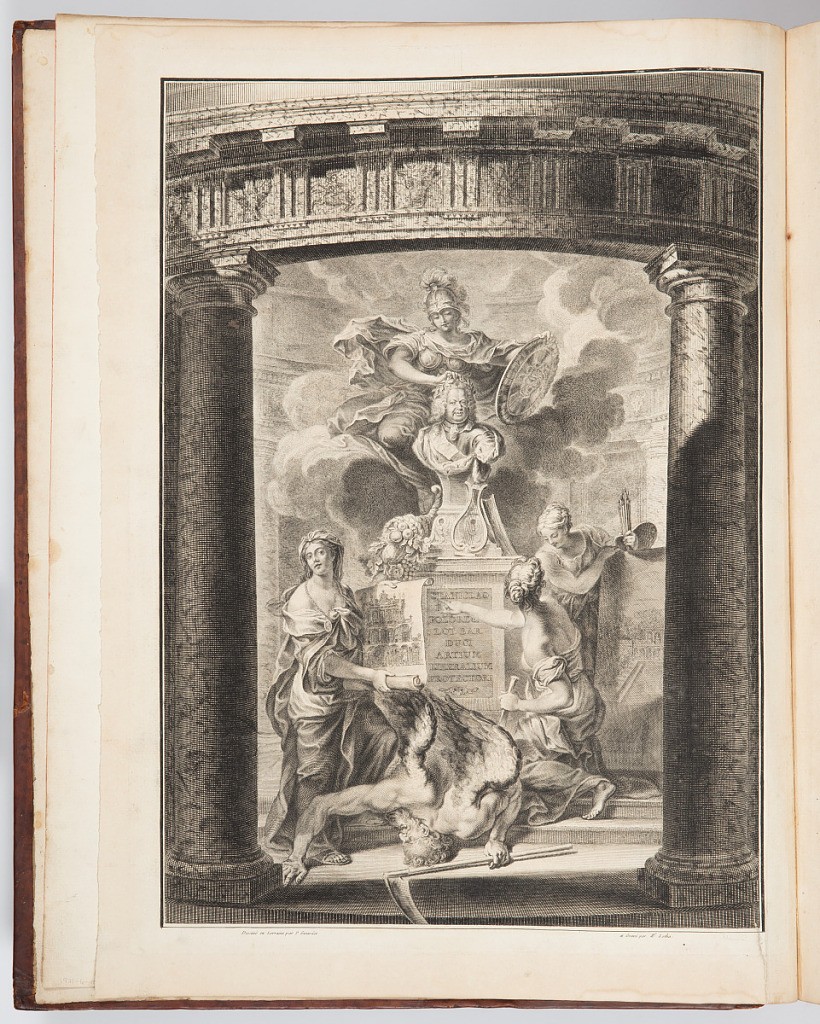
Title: Allegorical Frontispiece
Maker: Emmanuel Héré de Corny, French, 1705–1763
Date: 1753
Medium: Engraving on laid paper
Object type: Bound print
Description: Allegorical frontispiece with a portrait bust of Stanislaw Leszczynski (1677-1766), Duke of Lorraine. The bust is being crowned with a laurel wreath by Minerva; female figures representing the arts stand about the base: Architecture unfurls a plan of the château of Lorraine, Sculpture carves the dedication on the plinth, and Painting stands behind a canvas depicting the château. Meanwhile, winged Time with a scythe lies fallen to the ground. This plate is the verso of 1921-6-209-1 and faces the dedication page, 1921-6-209-3.